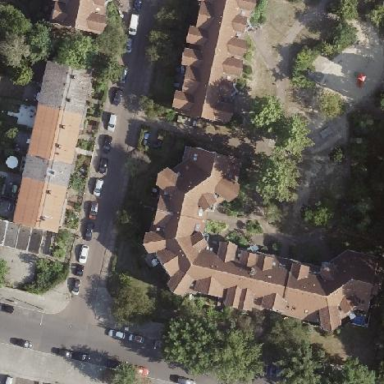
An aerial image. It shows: Gabled roof on building that houses apartments.